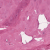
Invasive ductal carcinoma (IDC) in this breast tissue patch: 0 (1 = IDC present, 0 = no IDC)